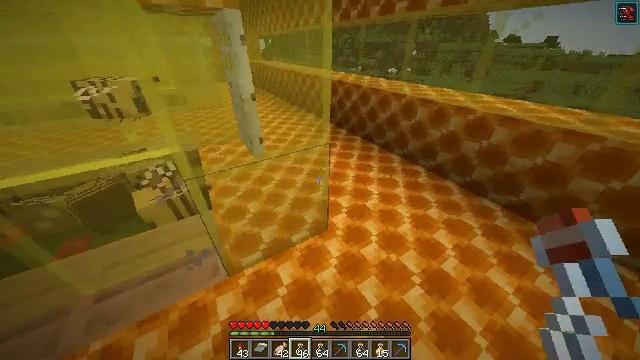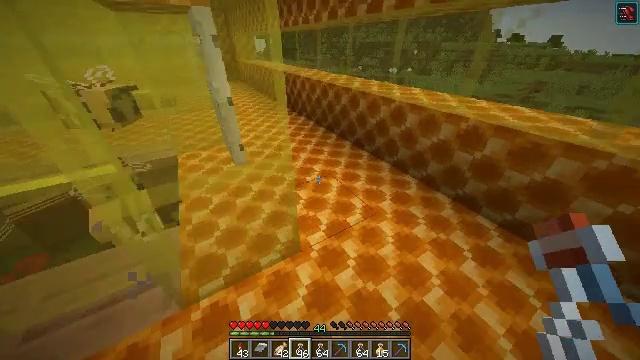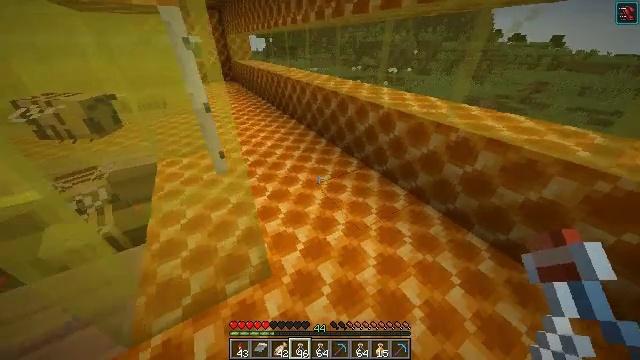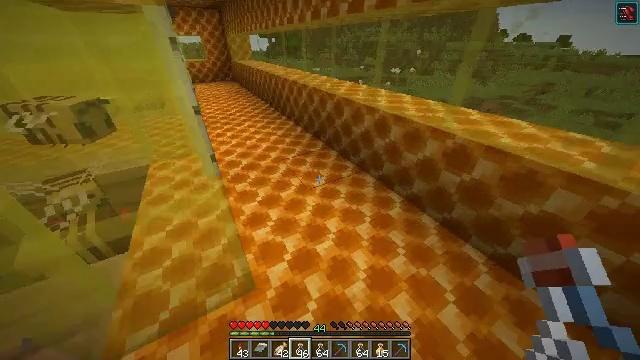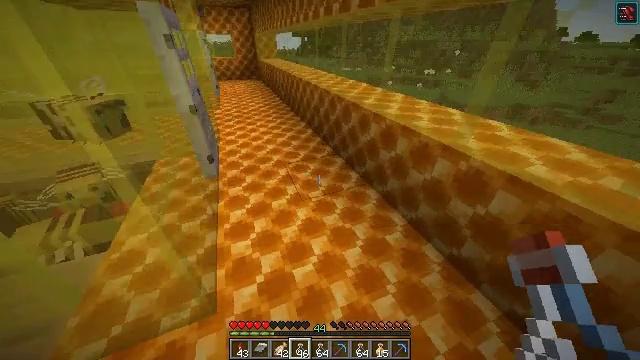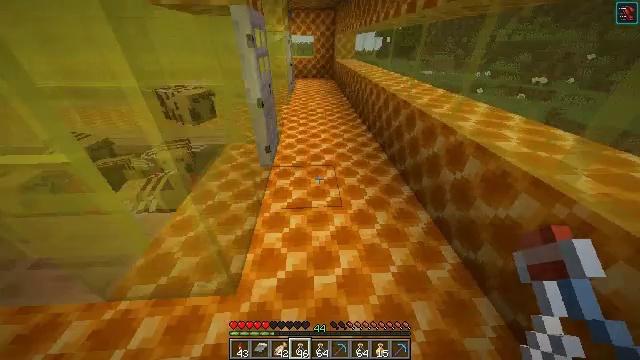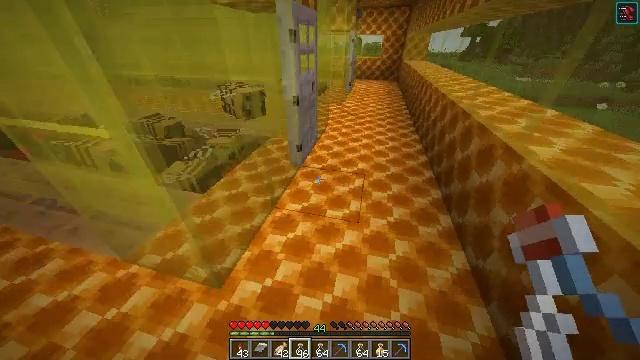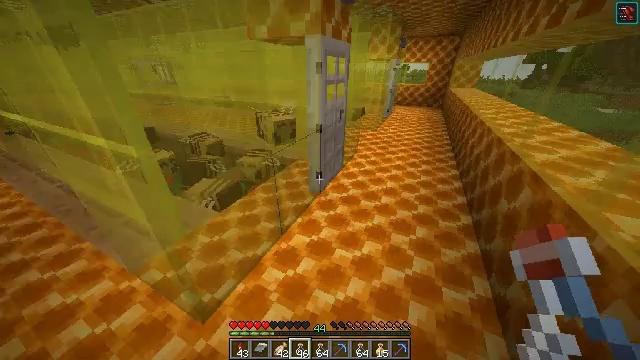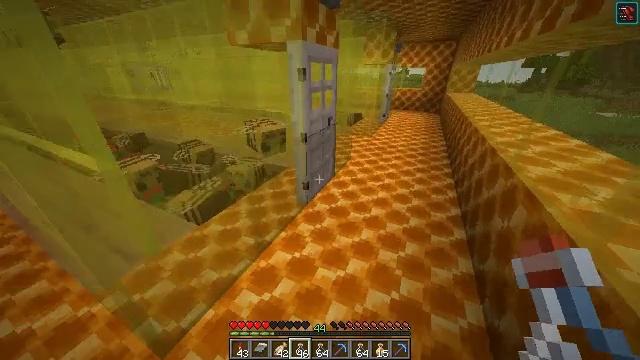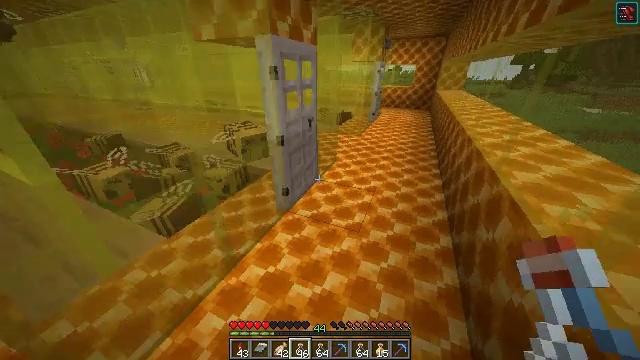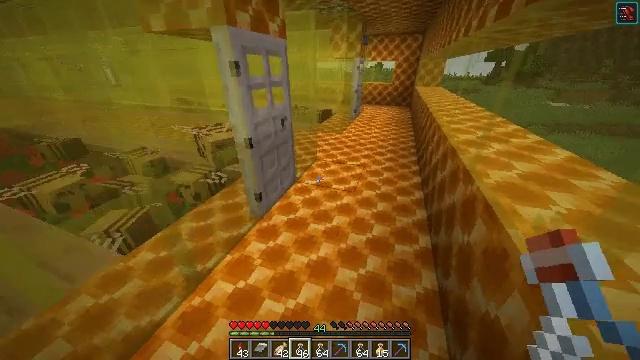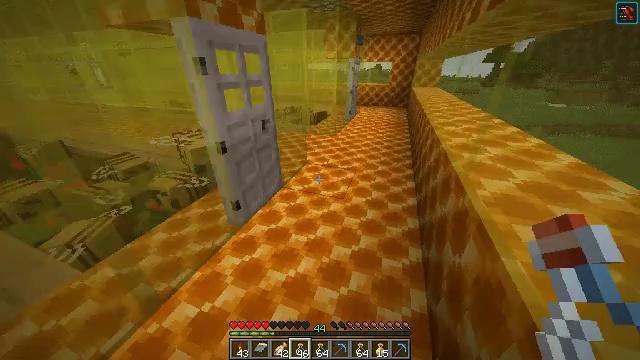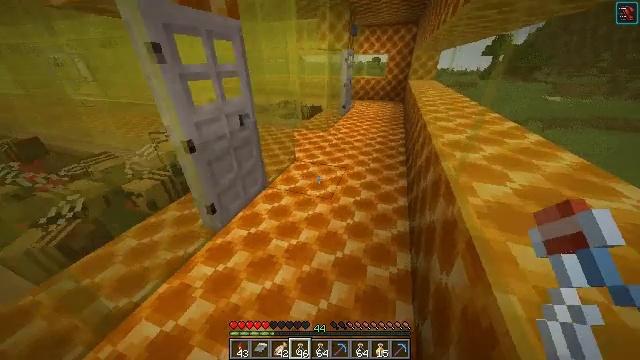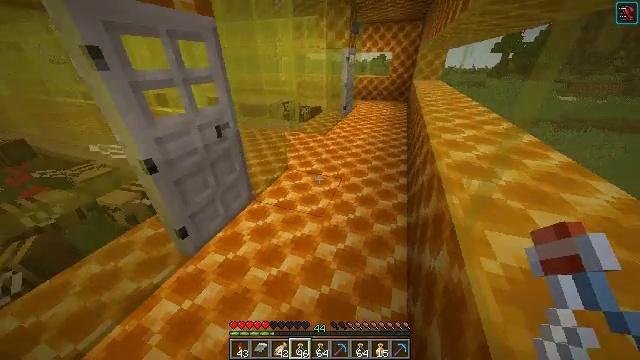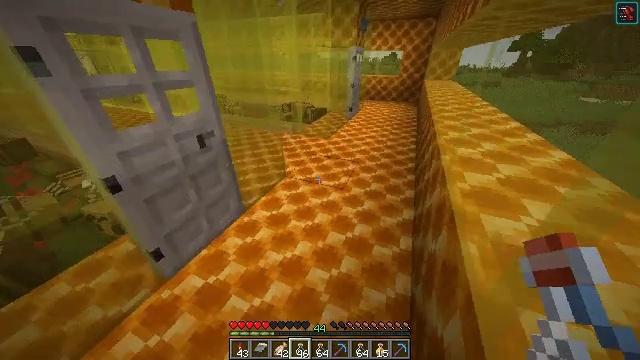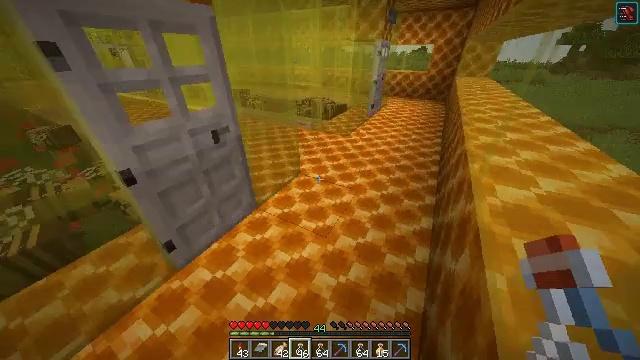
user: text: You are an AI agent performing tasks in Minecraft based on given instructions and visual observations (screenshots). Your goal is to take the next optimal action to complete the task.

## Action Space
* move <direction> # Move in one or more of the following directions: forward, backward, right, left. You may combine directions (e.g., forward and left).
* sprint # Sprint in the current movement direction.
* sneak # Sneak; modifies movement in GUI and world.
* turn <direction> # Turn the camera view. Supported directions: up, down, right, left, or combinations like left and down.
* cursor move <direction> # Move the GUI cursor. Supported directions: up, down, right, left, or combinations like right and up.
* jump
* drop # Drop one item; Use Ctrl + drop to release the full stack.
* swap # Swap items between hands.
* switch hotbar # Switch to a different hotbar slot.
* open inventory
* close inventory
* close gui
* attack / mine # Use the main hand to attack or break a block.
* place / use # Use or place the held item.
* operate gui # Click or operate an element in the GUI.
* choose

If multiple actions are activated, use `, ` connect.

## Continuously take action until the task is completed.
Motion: motion action
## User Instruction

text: Create a honey block using four honey bottles.
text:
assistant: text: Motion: move forward and move right
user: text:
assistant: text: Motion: move forward and move right
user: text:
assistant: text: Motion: move forward and move right
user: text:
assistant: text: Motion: move forward and move right, turn left
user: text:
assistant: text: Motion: move forward and move right, turn left
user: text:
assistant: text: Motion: move forward and move right, turn left
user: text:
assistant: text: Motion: move forward and move right, turn left and up
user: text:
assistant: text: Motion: move forward and move right, turn up
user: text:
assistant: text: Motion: move forward and move right, turn right
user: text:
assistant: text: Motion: move forward and move right, turn right
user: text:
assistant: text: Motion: move forward and move right
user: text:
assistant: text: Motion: move forward and move right, turn down
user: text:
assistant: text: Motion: move forward and move right, turn left
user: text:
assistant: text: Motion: move forward and move right, turn left
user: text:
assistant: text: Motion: move forward and move right, turn left and down
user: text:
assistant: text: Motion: move forward and move right, turn left
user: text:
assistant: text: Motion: move forward and move right, turn left
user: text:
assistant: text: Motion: move forward and move right, turn left
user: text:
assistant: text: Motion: move forward and move right, turn left
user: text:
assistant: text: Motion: move forward and move right, turn left
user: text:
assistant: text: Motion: move forward and move right, turn left
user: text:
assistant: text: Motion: move forward and move right, turn left
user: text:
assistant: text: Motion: move forward and move right, turn left
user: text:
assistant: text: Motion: move forward and move right, turn left
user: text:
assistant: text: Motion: move forward and move right, turn left
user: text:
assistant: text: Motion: move forward and move right, turn left and down
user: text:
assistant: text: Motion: move forward and move right, turn left and down
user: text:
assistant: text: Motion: move forward and move right, turn left and down
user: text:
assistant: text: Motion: move forward and move right, turn left and down
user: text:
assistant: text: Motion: move forward and move right, turn left and down